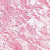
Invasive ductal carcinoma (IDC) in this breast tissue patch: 0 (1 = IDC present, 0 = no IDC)